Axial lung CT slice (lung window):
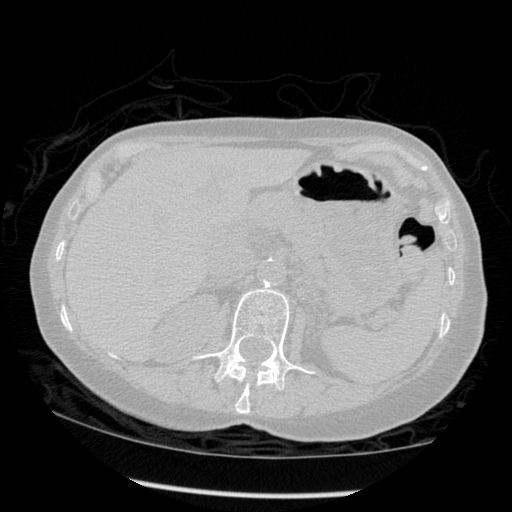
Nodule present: no